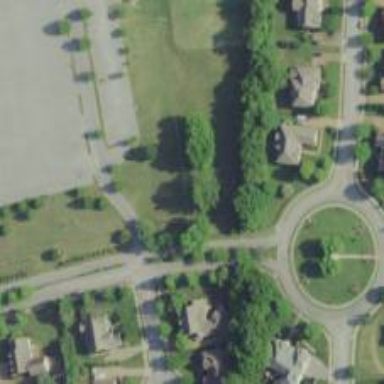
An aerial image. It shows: Residential road.